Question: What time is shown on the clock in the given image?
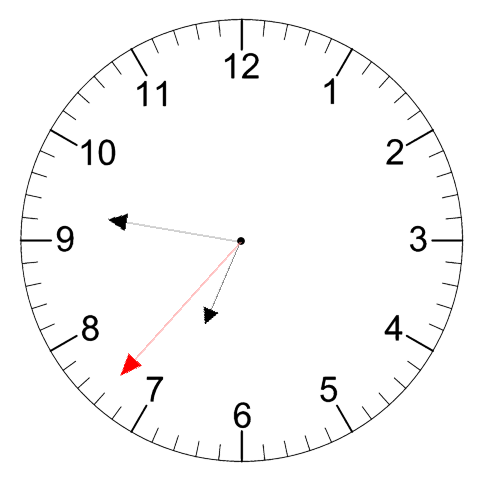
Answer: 06:46:37